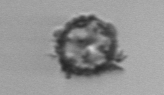
Label: Thalassiosira_TAG_external_detritus